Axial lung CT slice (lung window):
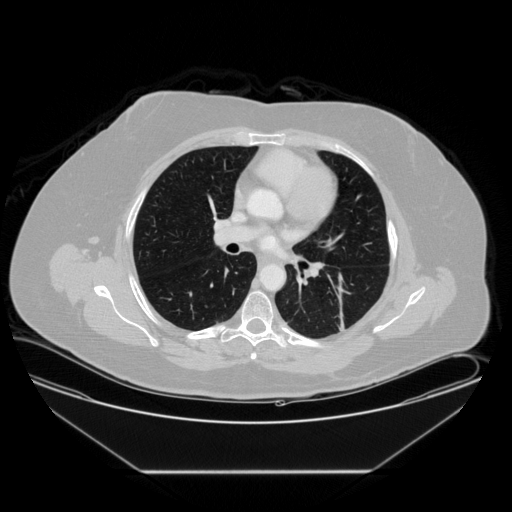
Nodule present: no